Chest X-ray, PA view. Patient: 67 years old, sex M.
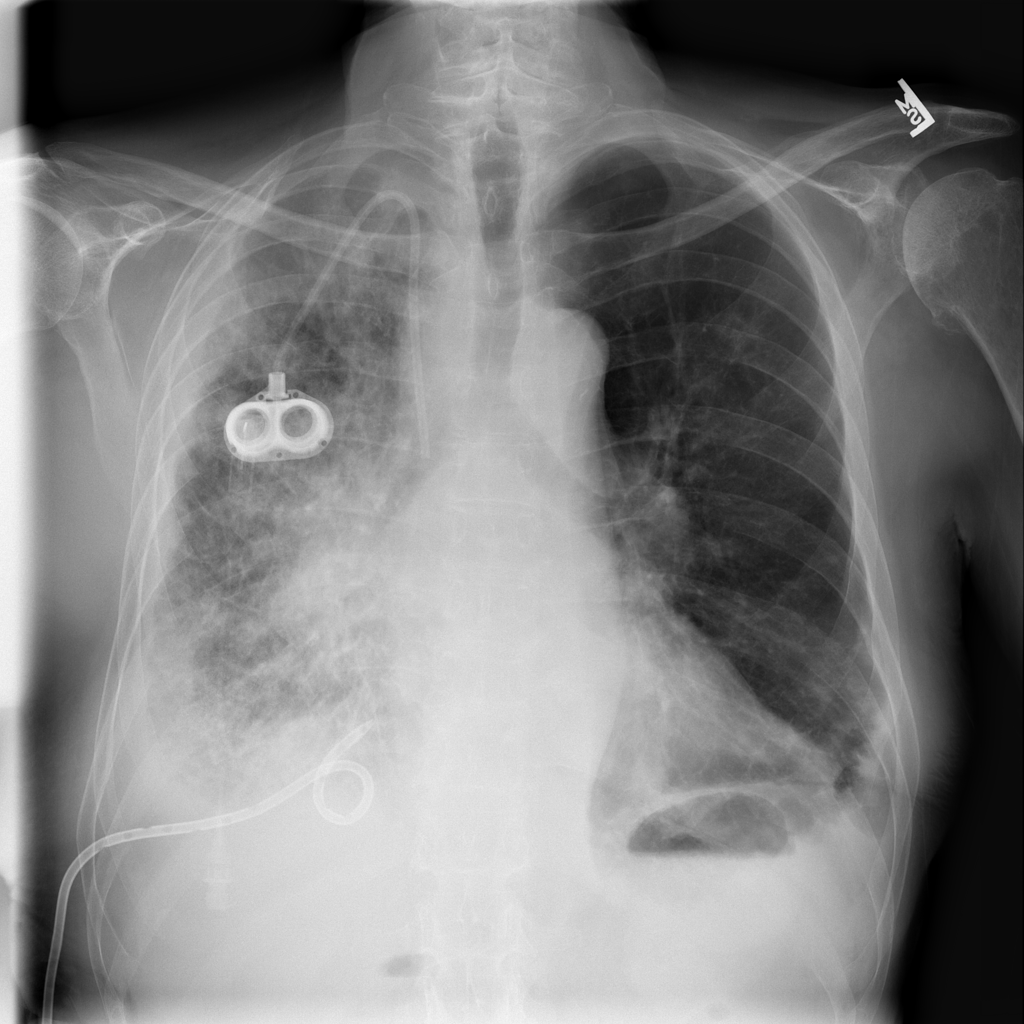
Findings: Effusion, Infiltration